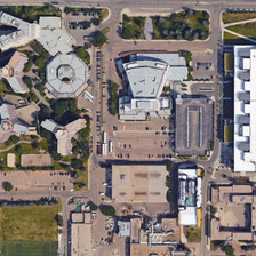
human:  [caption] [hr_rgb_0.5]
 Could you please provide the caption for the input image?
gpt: There are cars that stop under the enormous unique buildings.

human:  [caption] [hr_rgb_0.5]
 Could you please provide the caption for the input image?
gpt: The car has a huge unique stop under the building.

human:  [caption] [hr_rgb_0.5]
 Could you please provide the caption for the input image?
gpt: Some smart buildings are standing in this school through the road.

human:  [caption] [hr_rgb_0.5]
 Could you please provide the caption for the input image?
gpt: There are cars parked under huge and unique buildings.

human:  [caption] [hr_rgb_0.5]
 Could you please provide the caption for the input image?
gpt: There are several intelligent buildings in this school, and the roads are open to traffic.